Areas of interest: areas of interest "Scientific Research Institution"
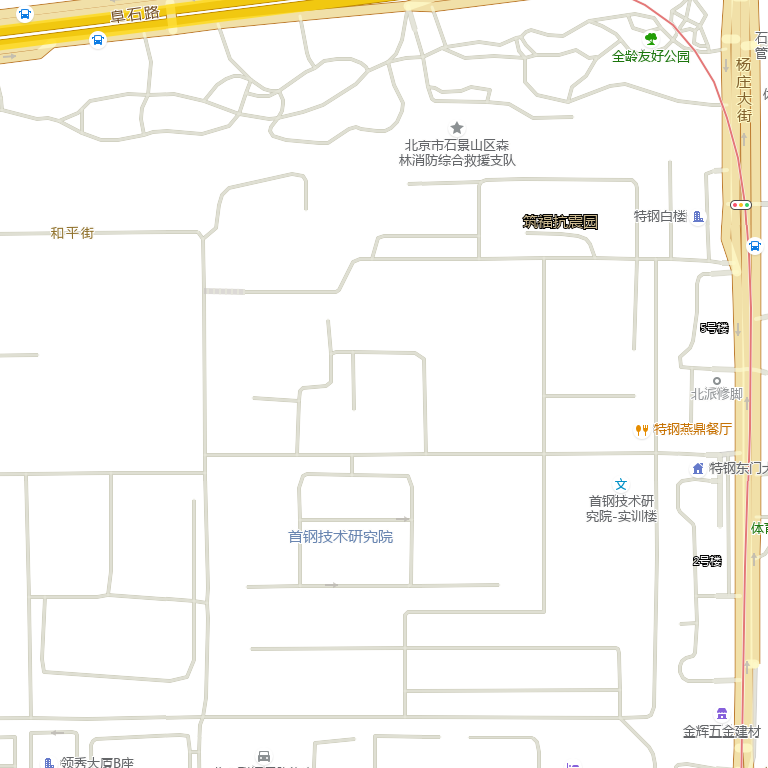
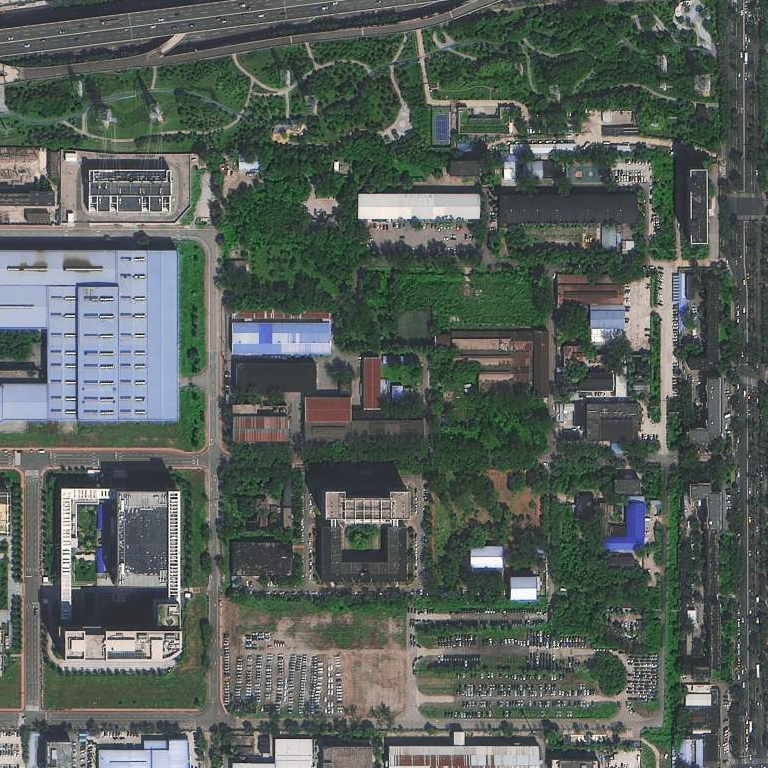